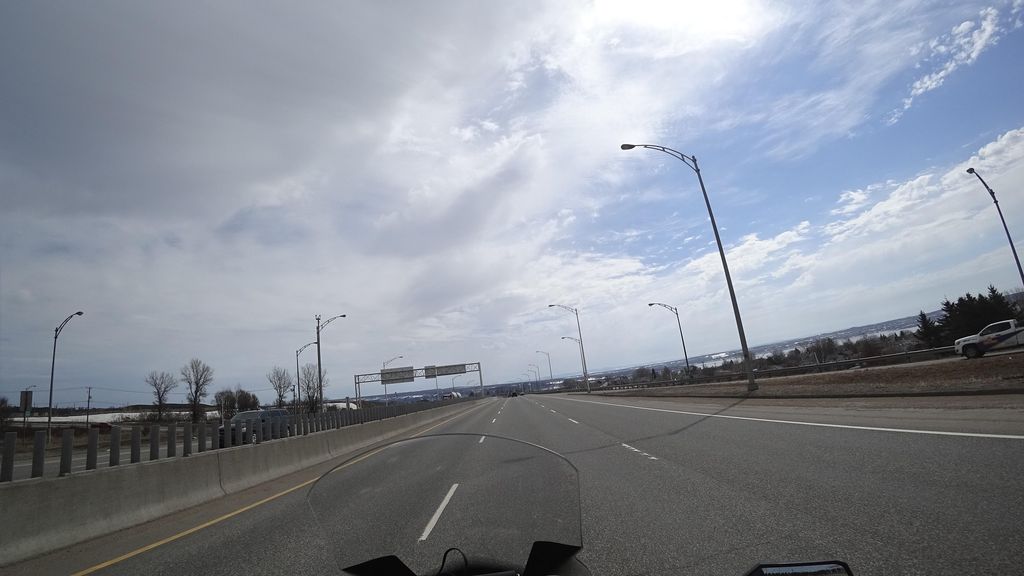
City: quebec_city